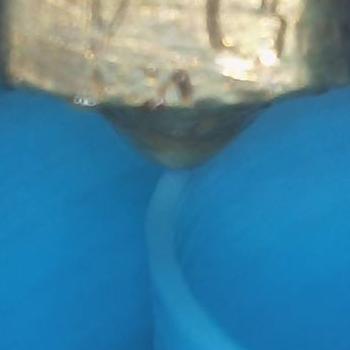
Flow rate: 70%